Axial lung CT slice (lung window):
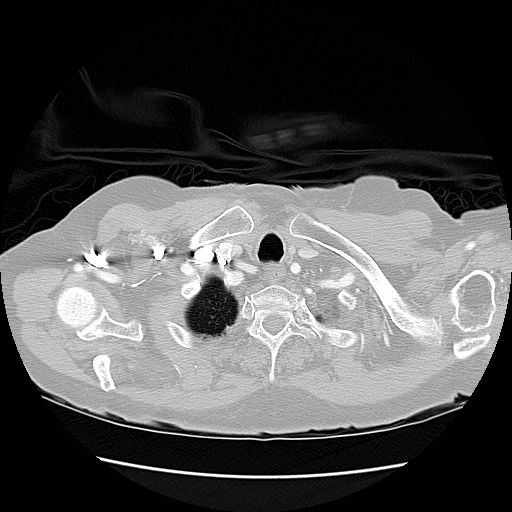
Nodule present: no